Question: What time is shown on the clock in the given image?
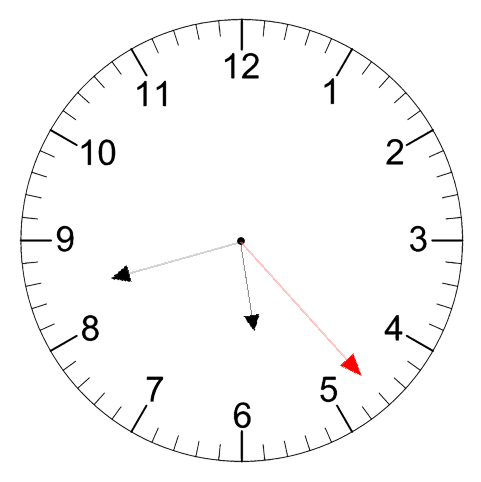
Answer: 05:42:23